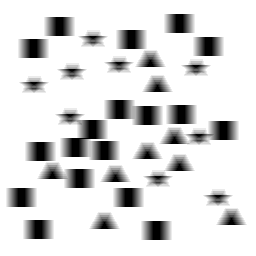
Squares: 18
Triangles: 9
Stars: 9
Total shapes: 36